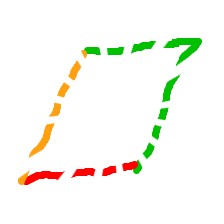
Shape: parallelogram